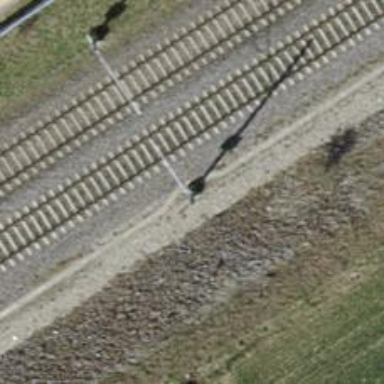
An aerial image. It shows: Catenary mast for power lines.